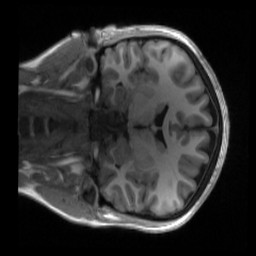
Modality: T1w
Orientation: coronal
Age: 20
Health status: ill
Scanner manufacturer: siemens
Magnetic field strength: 3 T
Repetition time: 2.2 s
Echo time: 0.00157 s